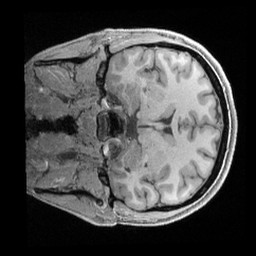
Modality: T1w
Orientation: coronal
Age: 39
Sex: female
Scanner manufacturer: siemens
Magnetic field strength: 3 T
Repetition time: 2.4 s
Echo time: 0.00241 s